Field crop: maize
Growth stage: 2
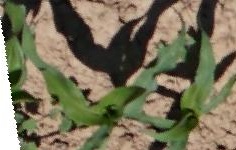
Species: maize